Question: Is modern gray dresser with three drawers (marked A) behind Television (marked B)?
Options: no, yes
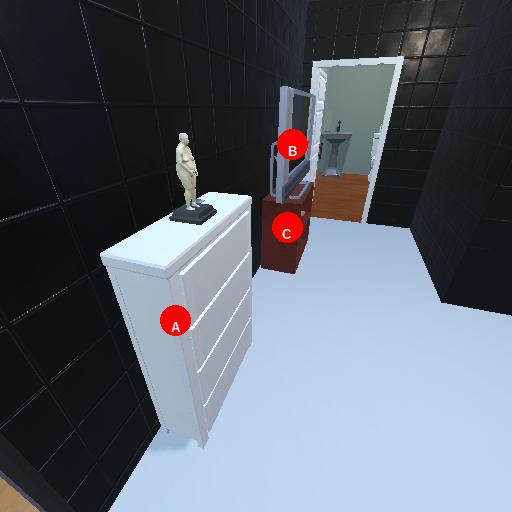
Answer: no